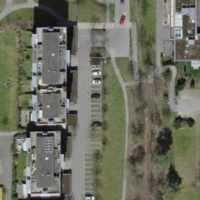
EUNIS habitat code: 55
Species observed at this site:
Euonymus europaeus